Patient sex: M
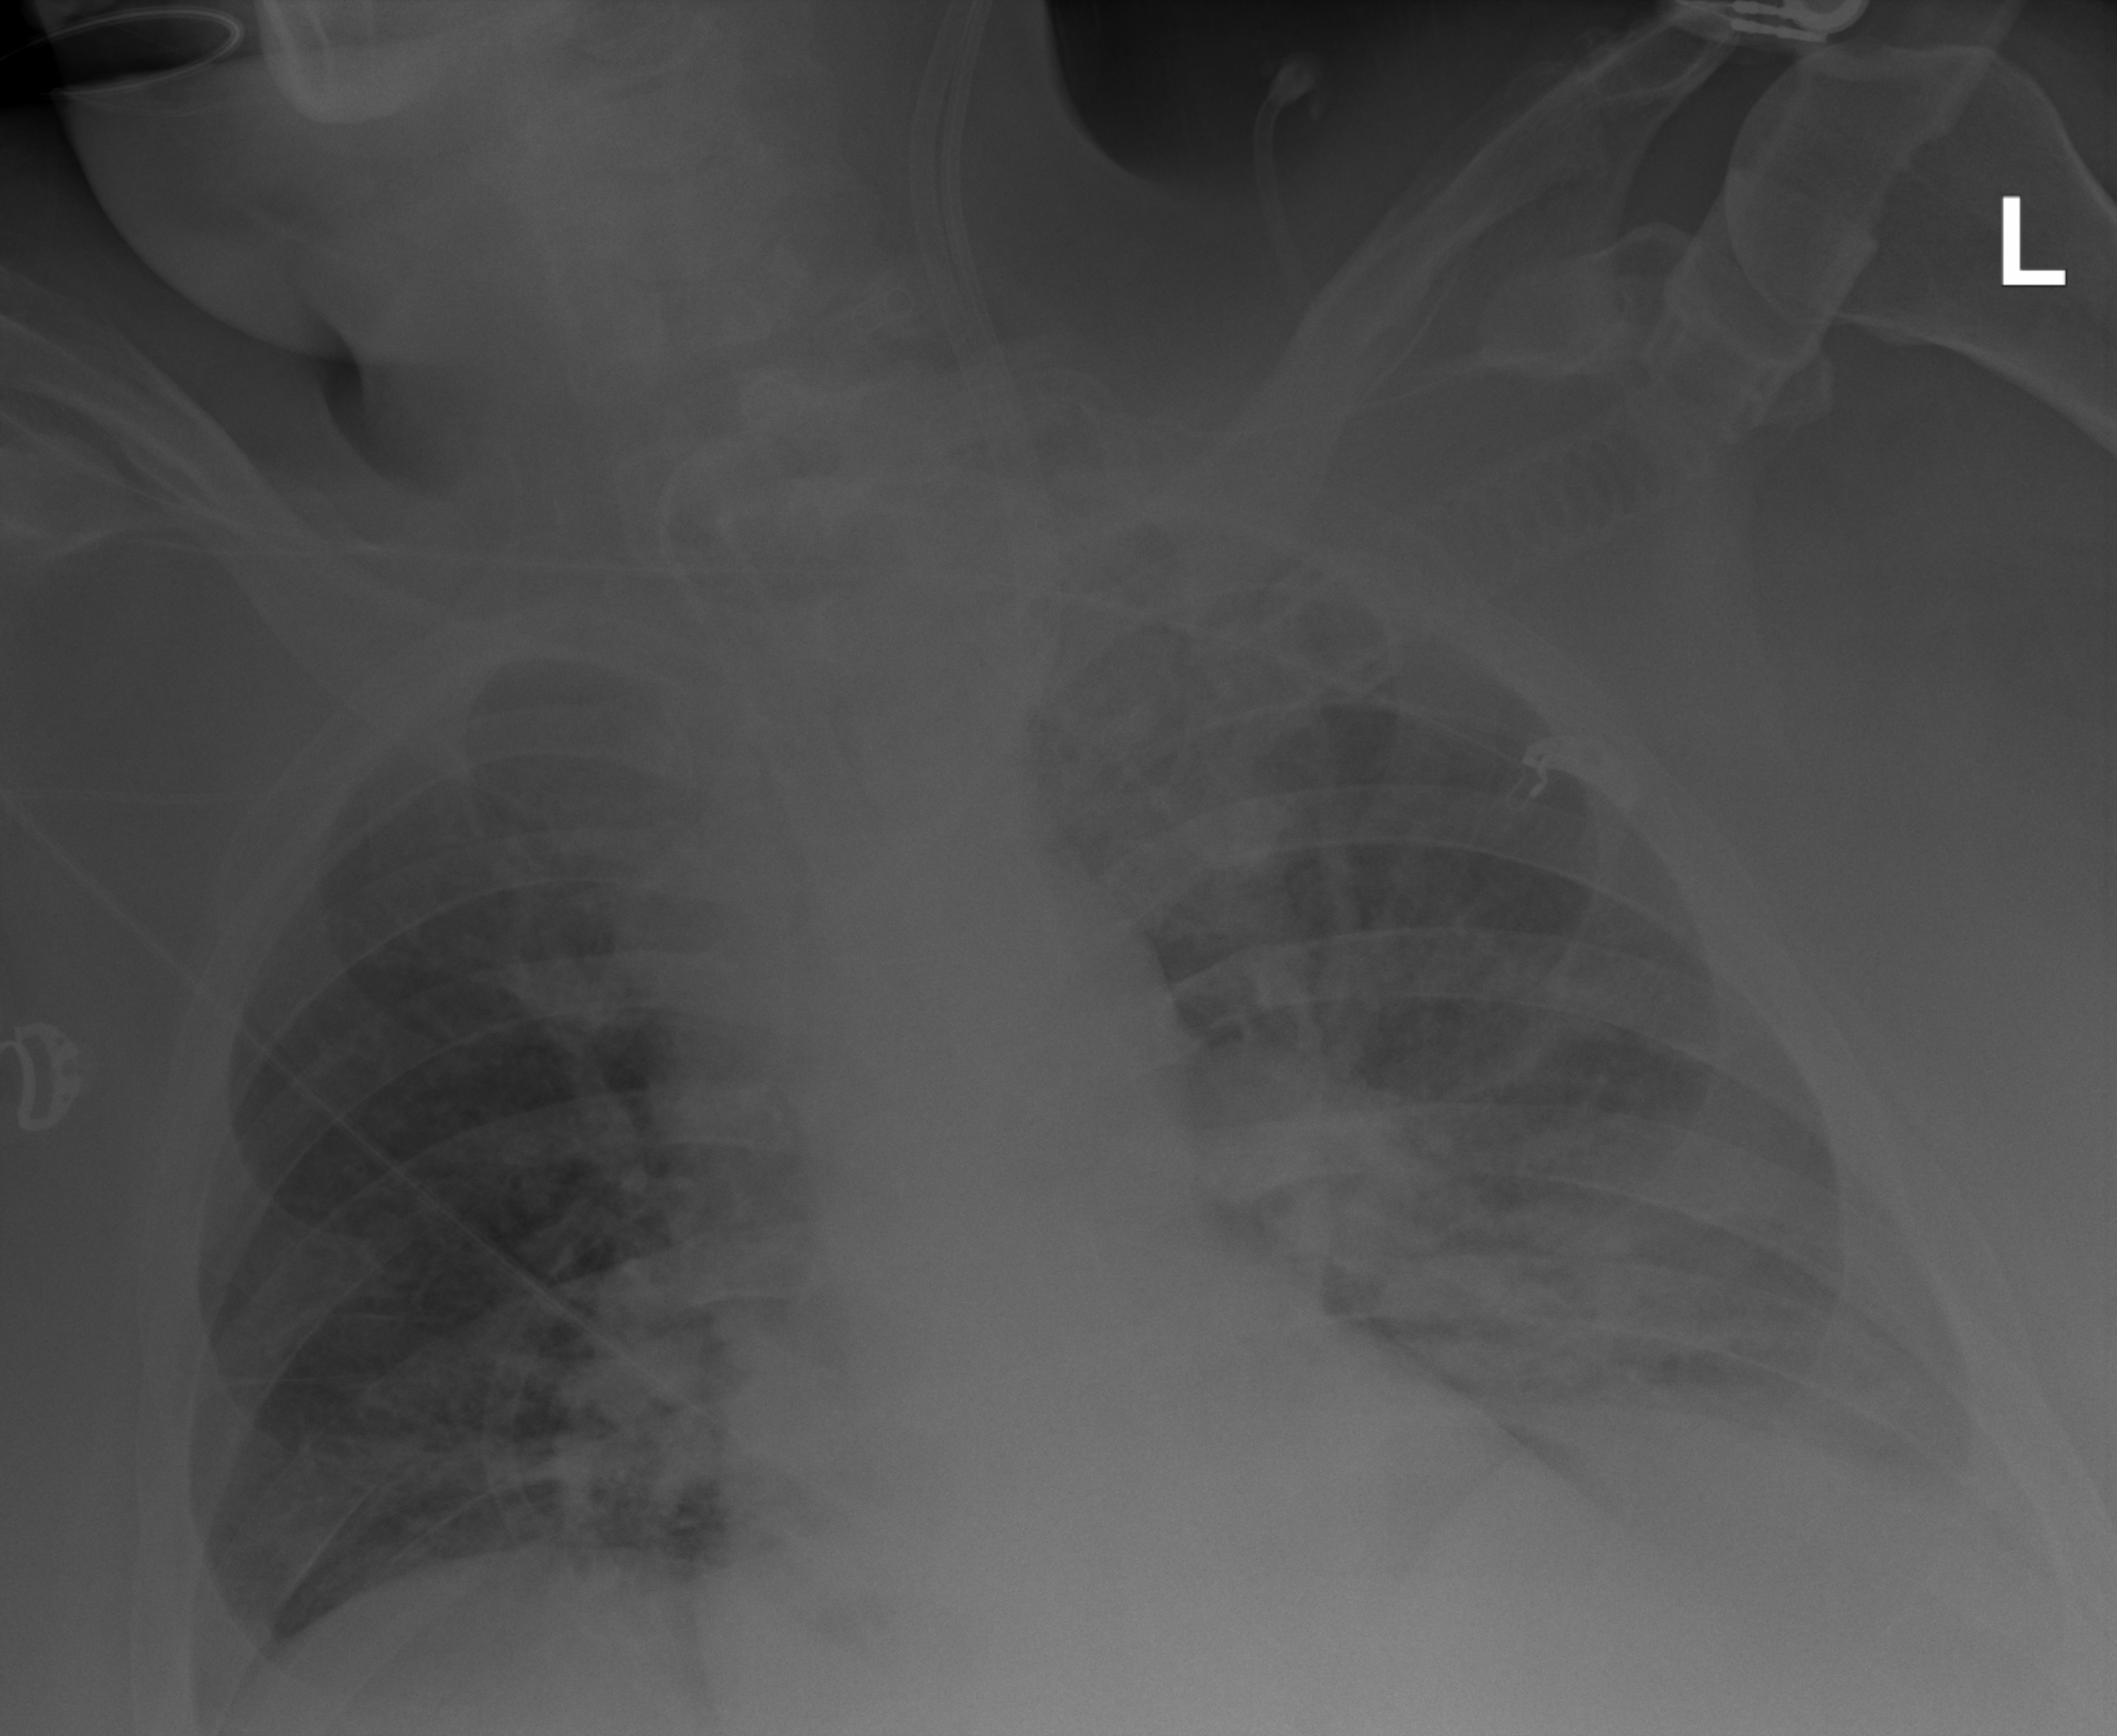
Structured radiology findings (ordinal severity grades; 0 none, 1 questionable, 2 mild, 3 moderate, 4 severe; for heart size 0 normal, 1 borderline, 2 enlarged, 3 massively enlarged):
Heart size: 0
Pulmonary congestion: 0
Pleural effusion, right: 0
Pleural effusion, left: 2
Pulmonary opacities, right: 2
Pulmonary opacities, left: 3
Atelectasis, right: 2
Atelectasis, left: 2